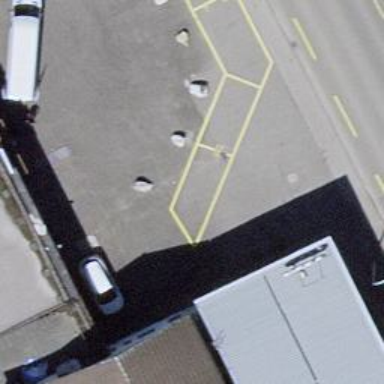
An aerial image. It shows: Block barrier.